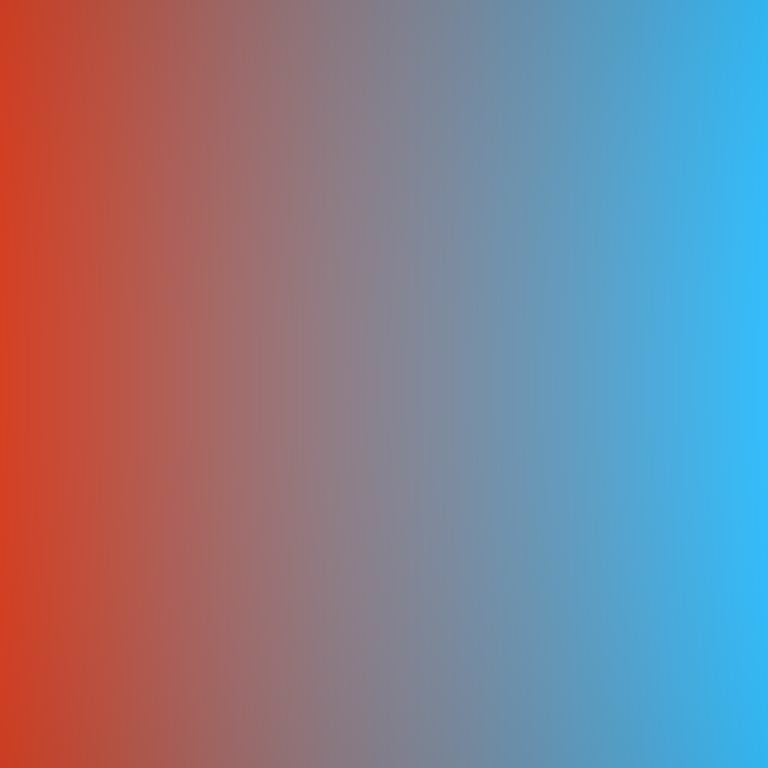
Abstract light effect, smooth gradient from warm red to cool blue, calm atmosphere, soft blend, no room, no furniture, no objects.